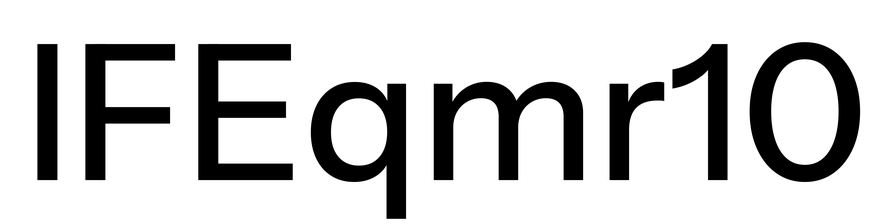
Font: InstrumentSans_Medium